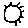
Label: sun